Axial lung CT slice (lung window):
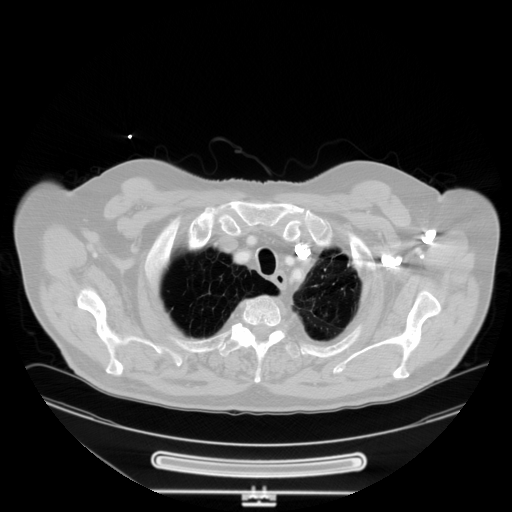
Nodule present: no